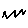
Label: zigzag